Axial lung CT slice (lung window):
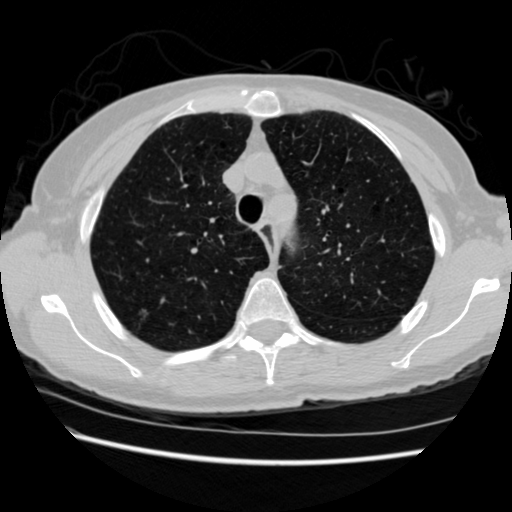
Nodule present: no